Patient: sex M, age 38
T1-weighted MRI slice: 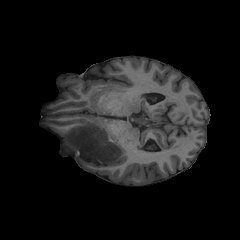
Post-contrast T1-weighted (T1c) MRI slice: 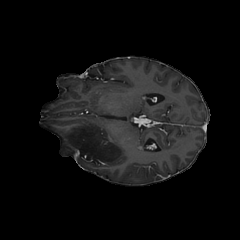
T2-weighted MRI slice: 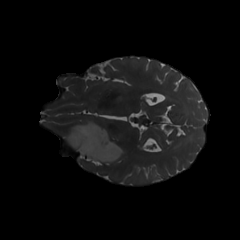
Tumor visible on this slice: yes
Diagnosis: Astrocytoma, IDH-mutant
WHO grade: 3